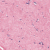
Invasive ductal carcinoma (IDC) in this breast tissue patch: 0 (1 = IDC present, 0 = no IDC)